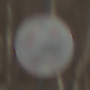
Verkehrszeichen: Kreisverkehr
Umgebung: Outdoor, Nature
Tageszeit: MorningAfternoon
Wetter: PartlyCloudy
Licht: Natural
Jahreszeit: Winter
Kontrast: MediumContrast